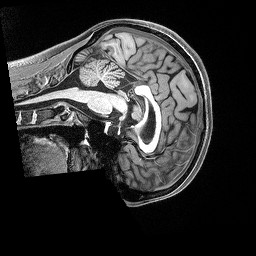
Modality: T1w
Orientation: sagittal
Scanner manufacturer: siemens
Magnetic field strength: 3 T
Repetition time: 2.5 s
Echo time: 0.0029 s